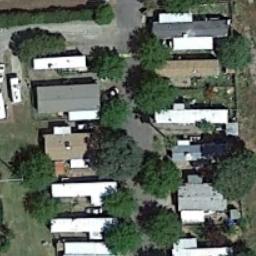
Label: mobile_home_park